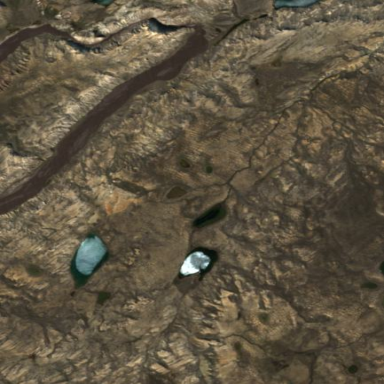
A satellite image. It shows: Natural landform known as tundra polygon.